Interaction volume radius: 10 \u00c5
Interaction volume height: 25 \u00c5
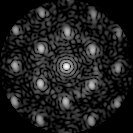
Disorder parameter: 0.3577